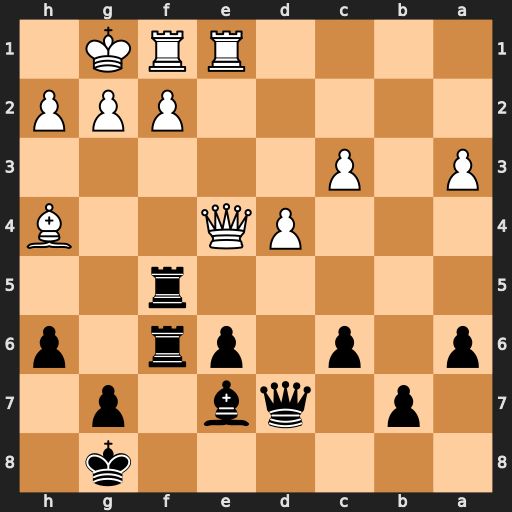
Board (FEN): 6k1/1p1qb1p1/p1p1pr1p/5r2/3PQ2B/P1P5/5PPP/4RRK1
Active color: b
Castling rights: -
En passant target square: -
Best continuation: Rf4 Bxf6 Rxe4